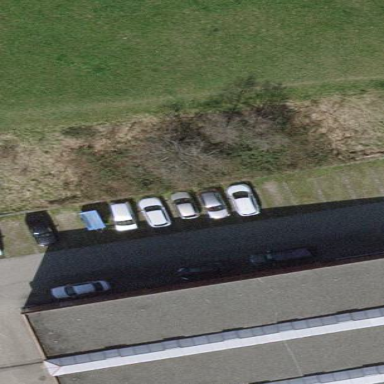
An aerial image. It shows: Parking available on the street side.